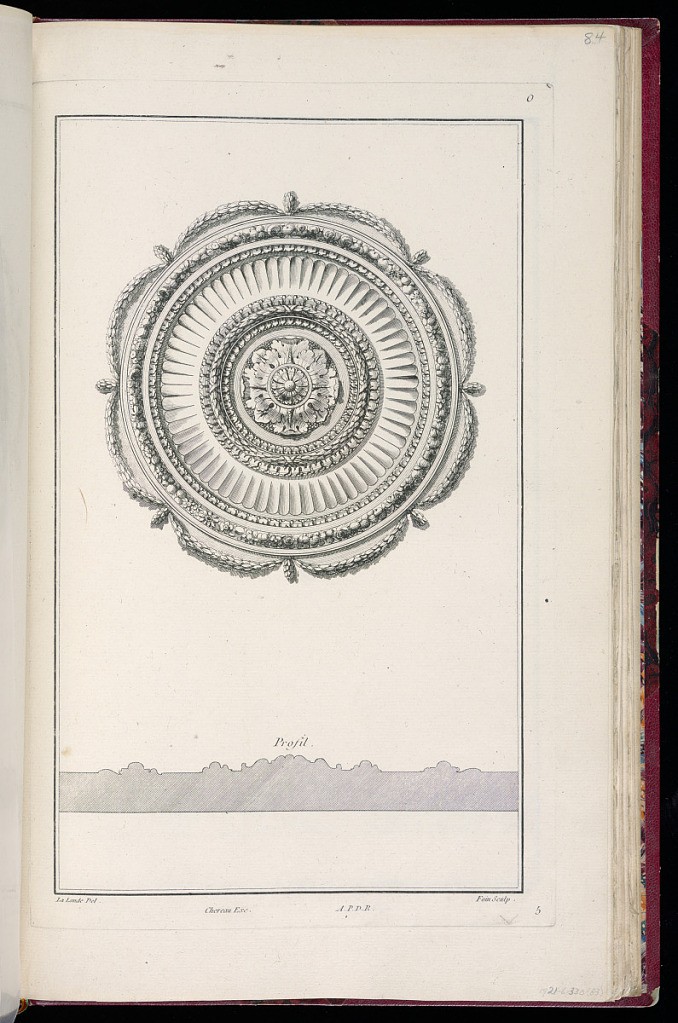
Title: Rosette Design for a Ceiling
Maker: Richard de Lalonde, French, active 1780–96
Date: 1785-1788
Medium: Etching on off-white laid paper
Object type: Print
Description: Rosette design for a ceiling with, from back edge to sight edge, draped bound lead, fruit and floral band, lamb tongue, fluting, lamb tongue, bound leaf, lamb tongue ornamentation. The profile of the rosette is provided below. The plate is signed and numbered.